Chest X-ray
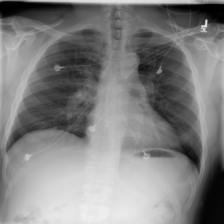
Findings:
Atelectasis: negative
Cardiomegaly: negative
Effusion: negative
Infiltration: negative
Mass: negative
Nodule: negative
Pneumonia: negative
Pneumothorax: negative
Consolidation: negative
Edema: negative
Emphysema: negative
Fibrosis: negative
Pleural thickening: negative
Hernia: negative